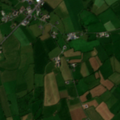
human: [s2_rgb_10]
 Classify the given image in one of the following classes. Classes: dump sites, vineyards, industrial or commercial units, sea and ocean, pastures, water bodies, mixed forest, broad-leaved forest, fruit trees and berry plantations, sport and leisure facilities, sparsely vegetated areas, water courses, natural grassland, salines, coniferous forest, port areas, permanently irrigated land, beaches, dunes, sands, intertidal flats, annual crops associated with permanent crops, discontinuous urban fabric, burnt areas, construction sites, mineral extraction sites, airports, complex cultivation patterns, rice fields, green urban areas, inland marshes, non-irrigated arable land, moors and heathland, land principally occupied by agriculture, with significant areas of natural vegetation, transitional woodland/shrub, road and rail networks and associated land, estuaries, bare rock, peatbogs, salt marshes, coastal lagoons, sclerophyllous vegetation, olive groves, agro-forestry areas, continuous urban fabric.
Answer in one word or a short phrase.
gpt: non-irrigated arable land, pastures